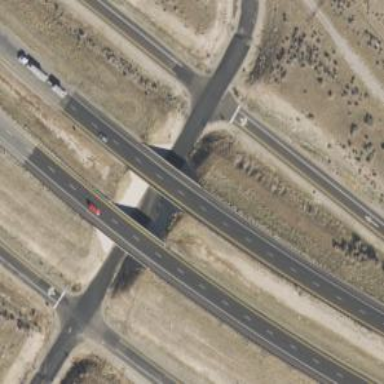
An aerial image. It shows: Asphalt bridge on motorway.